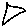
Label: triangle